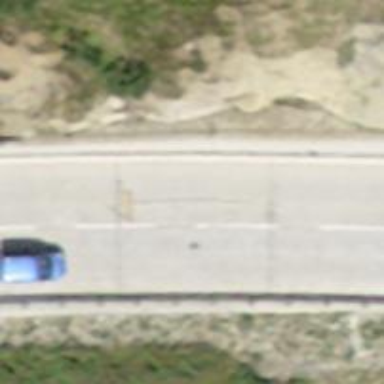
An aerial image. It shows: Asphalt road classified as primary highway.